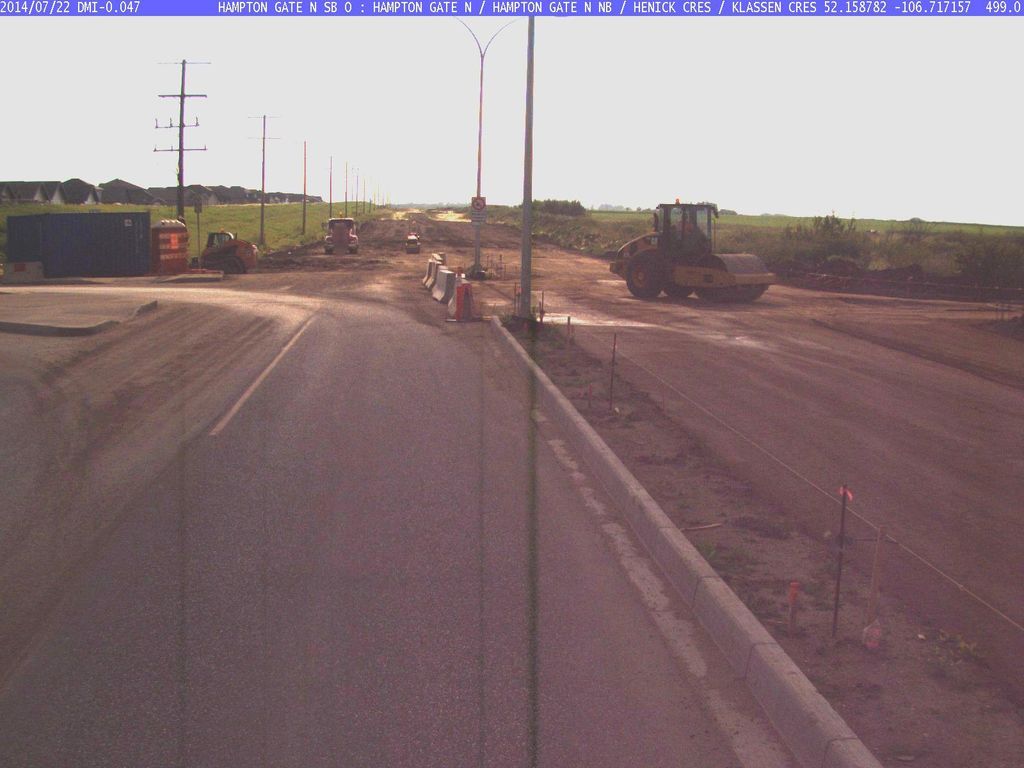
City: saskatoon